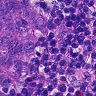
Metastatic tissue present: yes